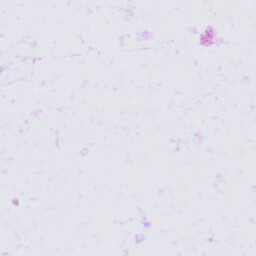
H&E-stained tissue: Skin